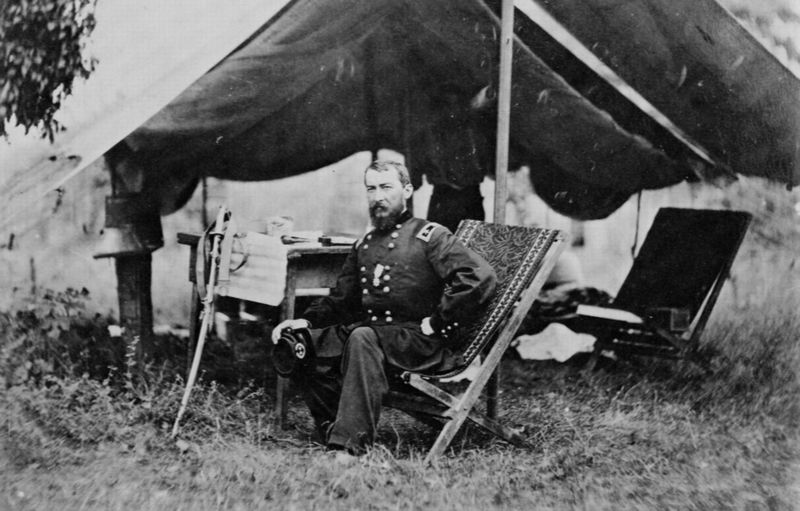
Titel: Ober-General Phillip Henry Sheridan
Künstler: Mathew B. Brady
Schlagwörter: baum, kampf, laub, mann, sitzen, holz, hut, licht, schwarz, stuhl, stühle, tisch, weiss, blick, dach, gras, gürtel, wiese, teppich, bart, jacke, mütze, porträt, tischdecke, feld, gräser, natur, blatt, papier, papiere, tag, pause, rast, krieg, seile, klappstuhl, tusch, allein, knöpfe, foto, fotografie, stolz, militär, schwarzweiß, schwert, säbel, uniform, soldat, waffe, epauletten, abzeichen, degen, orden, armee, heer, photo, stäbe, glocke, adliger, stange, segeltuch, wildniss, zelt, lager, pläne, plane, sühle, liegestuhl, liegestühle, feldlager, klappstühle, amerikaner, bart mann, mü+tze, kireg, schlachteld, miliär, mttelpunkt, leigestühle